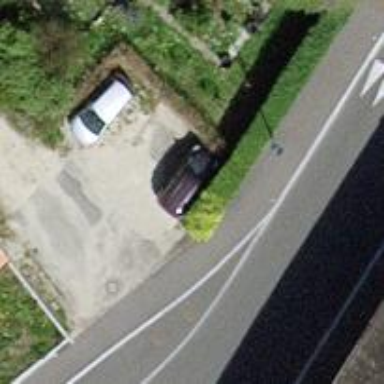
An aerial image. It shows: Asphalt sidewalk along the footway.